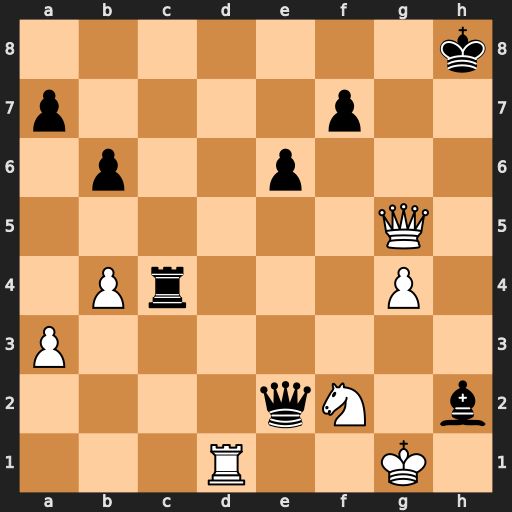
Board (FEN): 7k/p4p2/1p2p3/6Q1/1Pr3P1/P7/4qN1b/3R2K1
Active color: w
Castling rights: -
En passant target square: -
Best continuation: Kg2 Rxg4+ Qxg4 Qxg4+ Nxg4